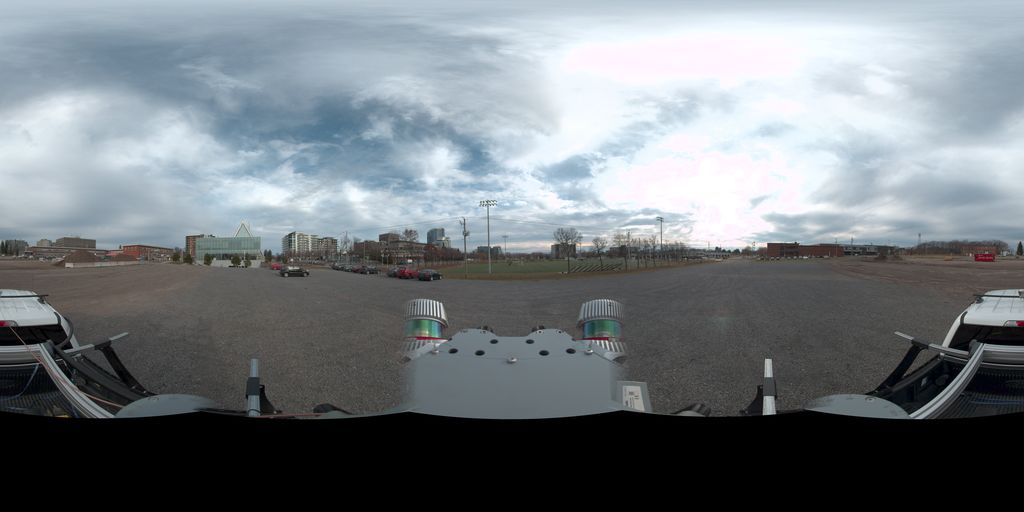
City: quebec_city